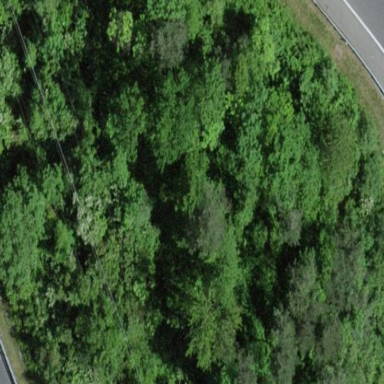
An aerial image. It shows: Mixed woodland with various types of leaves.